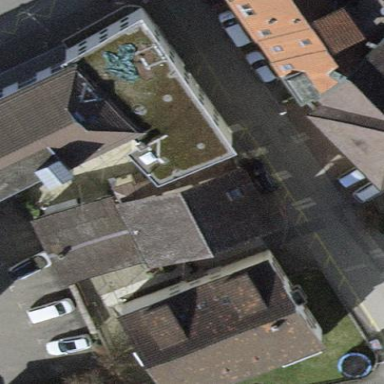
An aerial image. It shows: Building with flat roof in ivory color. It consists of apartments. The roof is dark olive green in color.